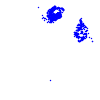
Particle: electron